Question: I have the following PHP code which simply grabs a URL behind HTTP-Basic authentication and re-serves it:
'''
<?PHP
header("Content-Type: text/xml");
$username = "username";
$password = "password";
$url = "http://s6.voscast.com:7158/admin.cgi?mode=viewxml";
$context = stream_context_create(array(
'http' => array (
'method' => "GET",
'header' => "Authorization: Basic ".base64_encode($username.":".$password)."
".
"User-Agent: Mozilla/5.0 (X11; Linux x86_64) AppleWebKit/535.1 (KHTML, like Gecko) Ubuntu/11.04 Chromium/14.0.835.202 Chrome/14.0.835.202 Safari/535.1"
)
));
print file_get_contents($url, false, $context);
?>
'''
It works without any issues locally on my Linux Mint 11 machine (v. 5.3.5), but fails on another Linux server of a client which is running 5.2.14:

It seems like it's trying to validate the XML, which is totally unnecessary. Is there a way I can disable this feature or investigate further as to what's going wrong?
When I look at the source of the response, I see the following:
> failed to open stream: Connection refused in on line
It's working fine locally, but is failing online? How can I further debug this?
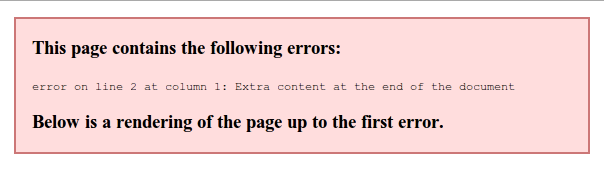
Answer: Try a simple test case to see if you can access internet website. e.g. '<?php echo file_get_contents('http://google.com'); ?>' Assuming the code and configuration (username/password) is identical on your local machine and the server, then the problem must be that the server itself is different in some way (e.g. doesn't have internet access).
Another thing to check would be the PHP configuration on the server. Opening a URL with 'file_get_contents()' can be disabled using the <URL> setting.